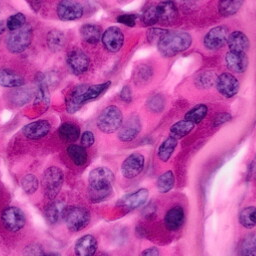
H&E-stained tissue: Pancreatic